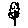
Label: flower